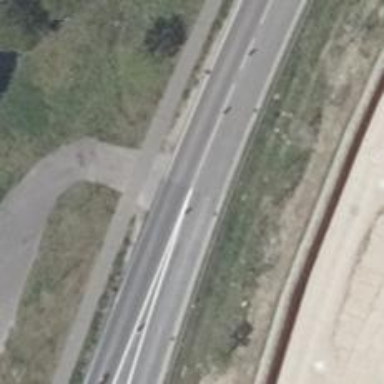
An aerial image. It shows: Secondary road with asphalt surface.